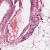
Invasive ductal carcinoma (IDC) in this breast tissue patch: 0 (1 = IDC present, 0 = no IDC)